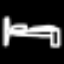
Label: bed